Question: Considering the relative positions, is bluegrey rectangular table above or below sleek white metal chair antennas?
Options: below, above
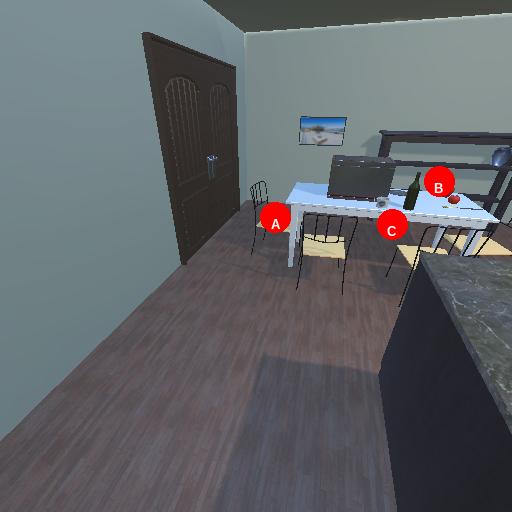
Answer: below